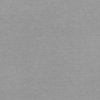
Label: dusty